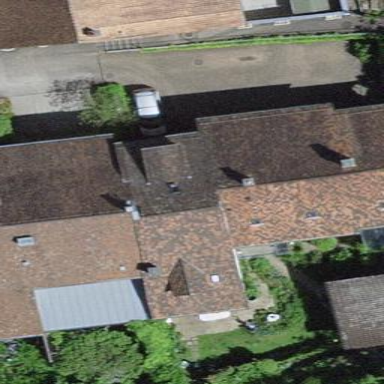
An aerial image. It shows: Part of building.